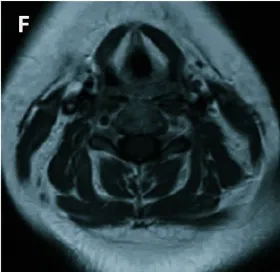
Spinal MRI of the first and third attack. (D-F) Repeat spinal MRI showed new lesions along the cervical and thoracic cord with resolution or attenuation of previous lesions. No enhancement was seen on axial fat-saturated T1-weighted imaging. Lesions were indicated by white arrowheads. MRI, magnetic resonance imaging.
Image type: radiology (mri)